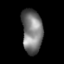
Tissue: lung
Cell type: Others
Senescence score: 0.2429
Nuclear area (px): 885
Mean DAPI intensity: 119.165